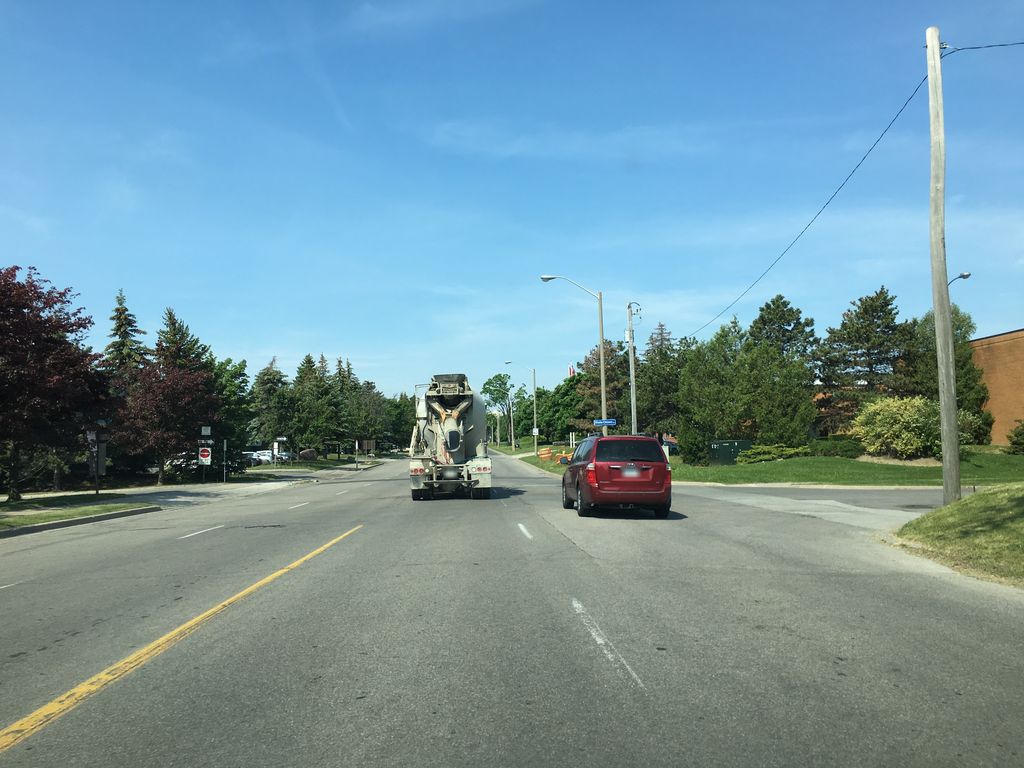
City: toronto